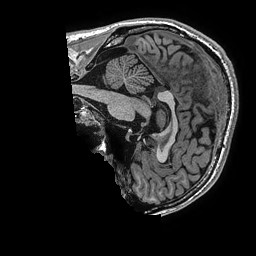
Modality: T1w
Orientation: sagittal
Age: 28
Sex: male
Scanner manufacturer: ge
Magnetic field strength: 3 T
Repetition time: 0.006952 s
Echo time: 0.00292 s